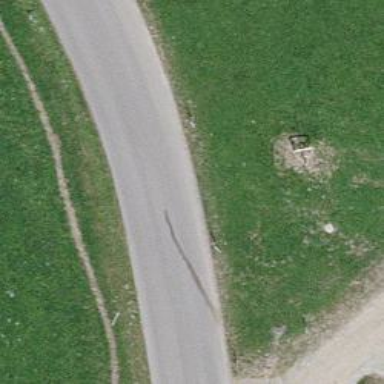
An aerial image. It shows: Unclassified road.